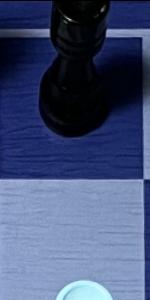
Label: Empty